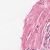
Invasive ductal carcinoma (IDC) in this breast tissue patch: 0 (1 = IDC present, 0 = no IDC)